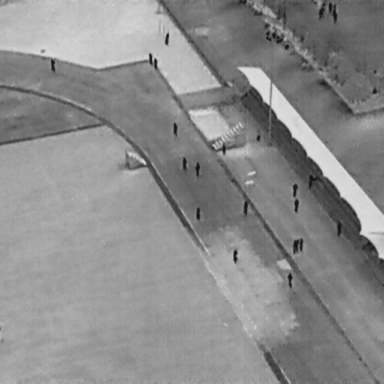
There are 21 objects shown in the infrared image, including 19 People, and two DontCares.